Interaction volume radius: 5 \u00c5
Interaction volume height: 35 \u00c5
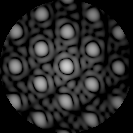
Disorder parameter: 0.06683